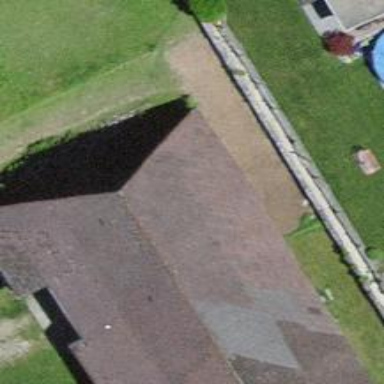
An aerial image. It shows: Farm building.